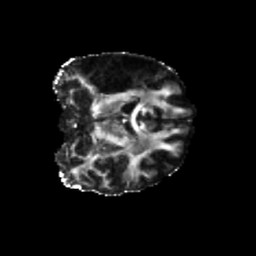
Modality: FA
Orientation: coronal
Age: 36
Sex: female
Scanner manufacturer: siemens
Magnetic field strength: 3 T
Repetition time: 5.25 s
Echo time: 0.08 s